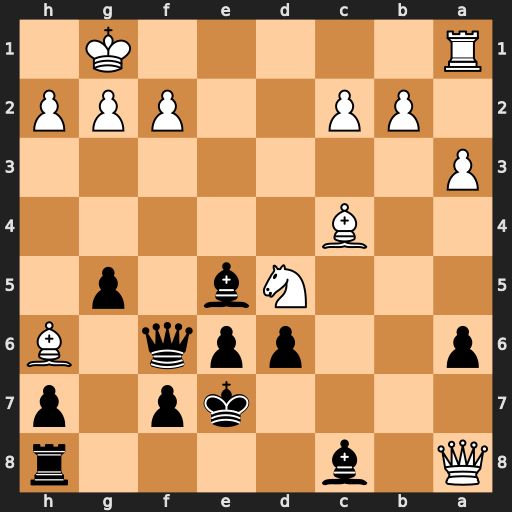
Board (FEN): Q1b4r/4kp1p/p2ppq1B/3Nb1p1/2B5/P7/1PP2PPP/R5K1
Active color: b
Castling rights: -
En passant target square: -
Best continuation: exd5 Bxg5 Qxg5